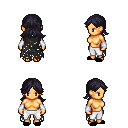
a pixel art fantasy rpg character, female body template, human, tanned skin, black tattered cape, white pants, raven loose hair, white cloth bracers, black slippers, four views (front, back, left, right), 2x2 character sprite sheet, small pixel art, hard edges, no anti-aliasing